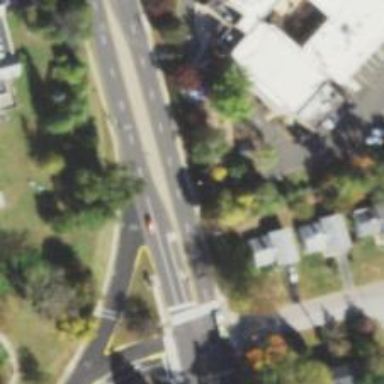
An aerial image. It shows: Crossing road.